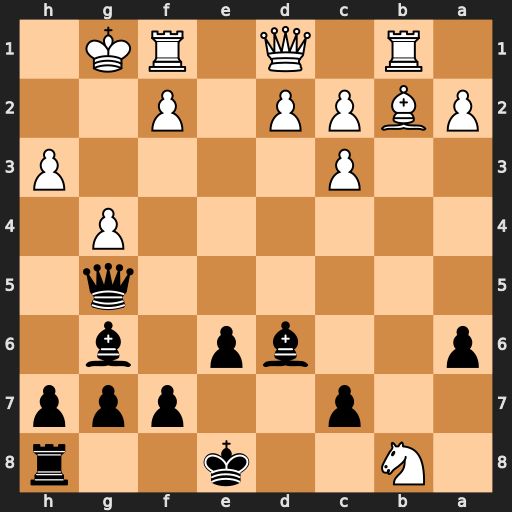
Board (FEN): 1N2k2r/2p2ppp/p2bp1b1/6q1/6P1/2P4P/PBPP1P2/1R1Q1RK1
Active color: b
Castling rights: k
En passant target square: -
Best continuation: Qf4 Re1 Qh2+ Kf1 Qxh3+